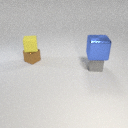
large blue metal cube above small gray rubber cube